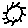
Label: sun